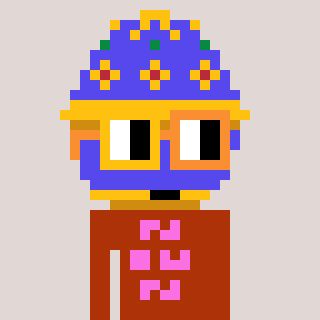
a pixel art character with square yellow and orange glasses, a faberge-shaped head and a hotbrown-colored body on a warm background